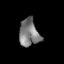
Tissue: lung
Cell type: T cells
Senescence score: 0.1908
Nuclear area (px): 535
Mean DAPI intensity: 122.847